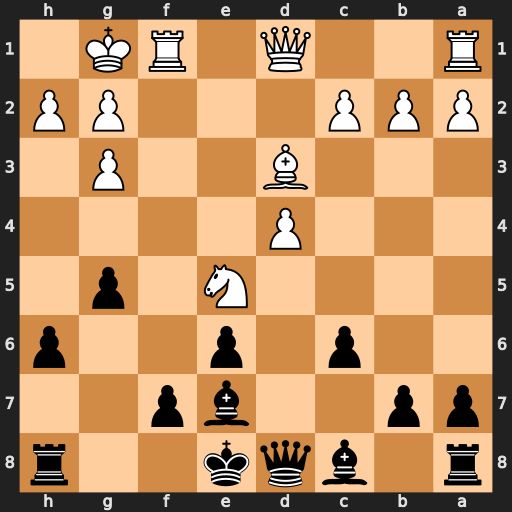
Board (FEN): r1bqk2r/pp2bp2/2p1p2p/4N1p1/3P4/3B2P1/PPP3PP/R2Q1RK1
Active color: b
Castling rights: kq
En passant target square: -
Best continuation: Qxd4+ Kh1 Qxe5